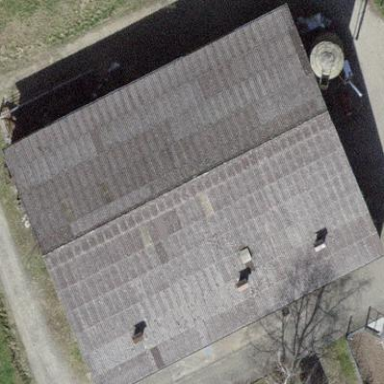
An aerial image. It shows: Barn.